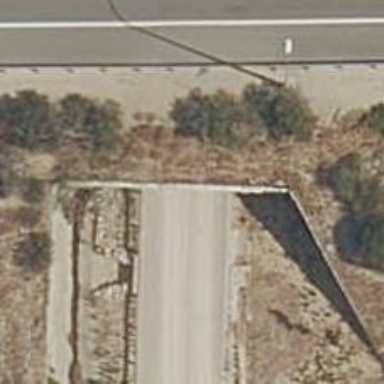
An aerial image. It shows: Footway with gravel surface passing through tunnel.